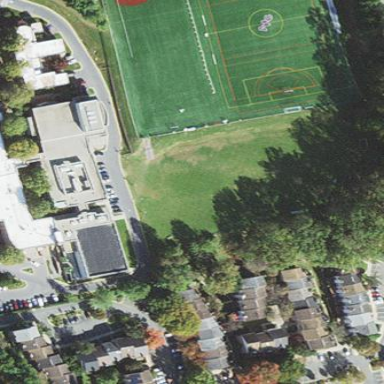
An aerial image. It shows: Grass pitch designated for softball games.